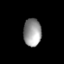
Tissue: lung
Cell type: T cells
Senescence score: 0.2281
Nuclear area (px): 481
Mean DAPI intensity: 152.187